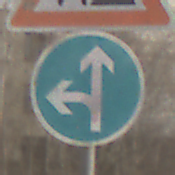
Verkehrszeichen: VorgeschriebeneFahrtrichtungGeradeausOderLinks
Zusatzzeichen oben: Arbeitsstelle
Umgebung: Outdoor, Nature
Tageszeit: MorningAfternoon
Wetter: PartlyCloudy
Licht: Natural
Jahreszeit: Winter
Kontrast: MediumContrast